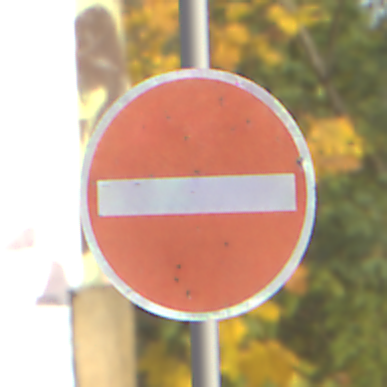
Verkehrszeichen: VerbotDerEinfahrt
Umgebung: Outdoor, Urban
Tageszeit: MorningAfternoon
Wetter: PartlyCloudy
Licht: Natural
Jahreszeit: NotSpecified
Kontrast: MediumContrast